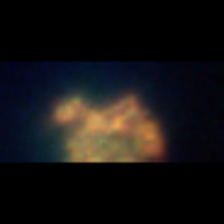
Taxon: Unknown_detritus
Group: Unknown